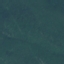
Land use / land cover class: Forest